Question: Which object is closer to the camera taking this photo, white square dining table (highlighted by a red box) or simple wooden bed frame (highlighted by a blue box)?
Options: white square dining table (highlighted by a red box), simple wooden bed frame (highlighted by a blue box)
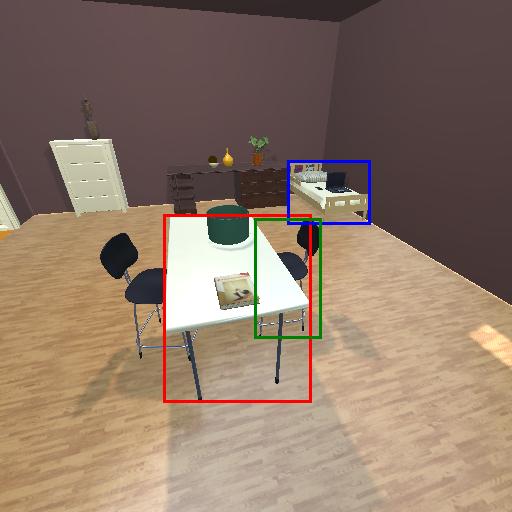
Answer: white square dining table (highlighted by a red box)